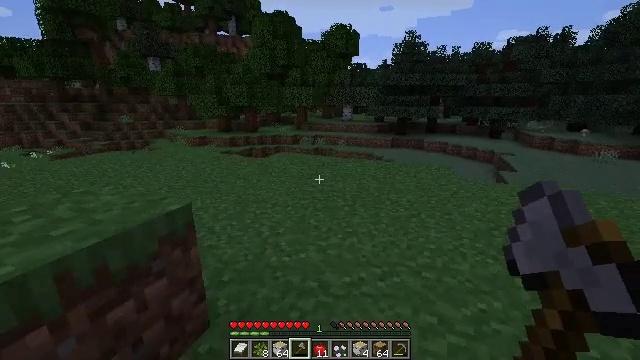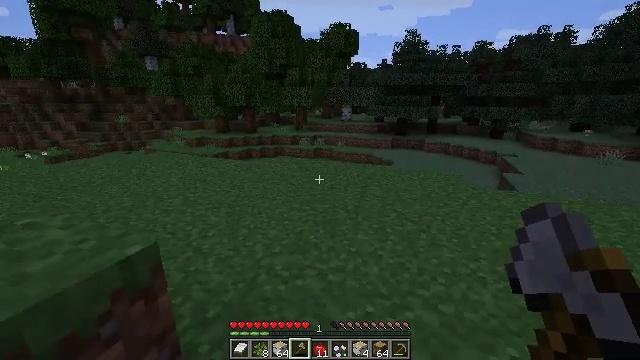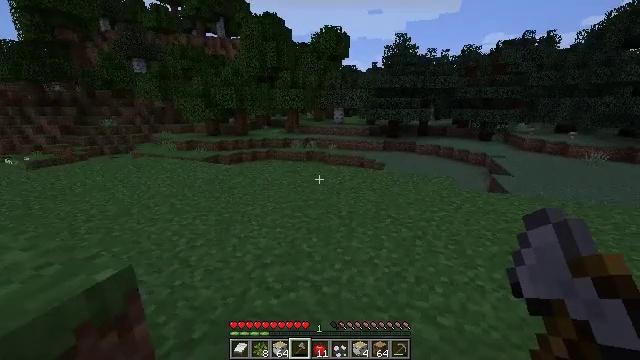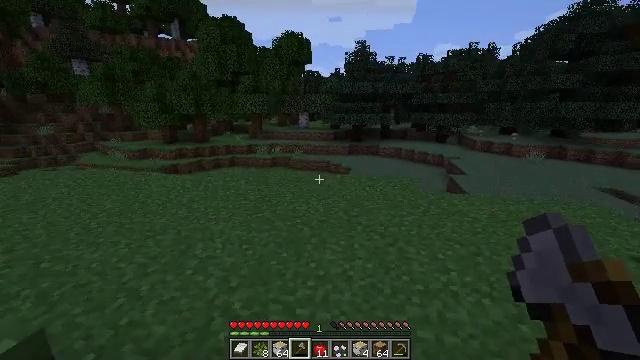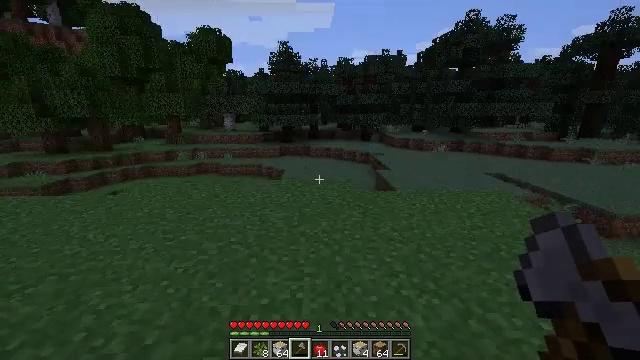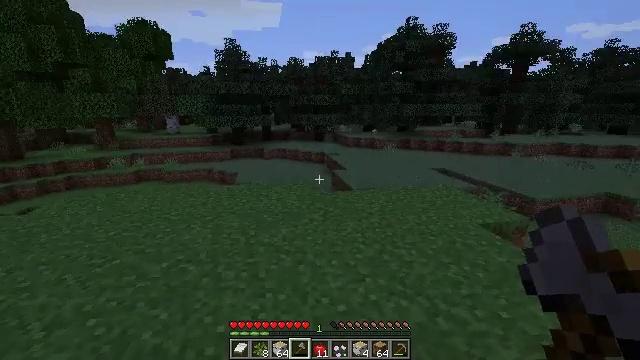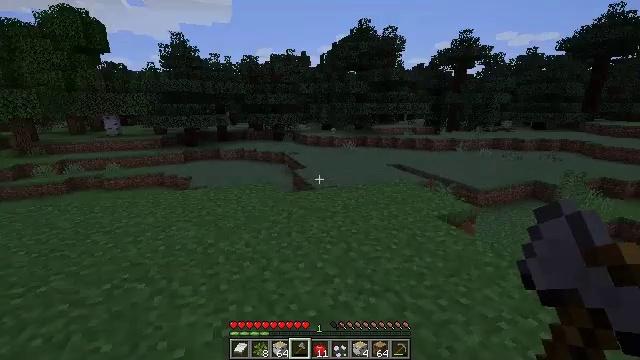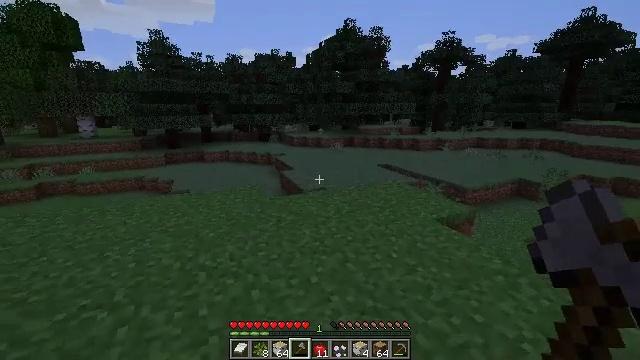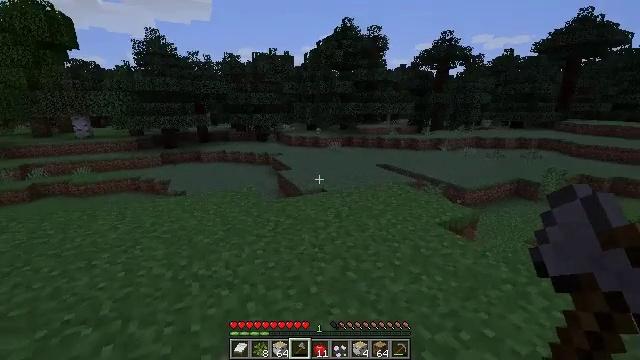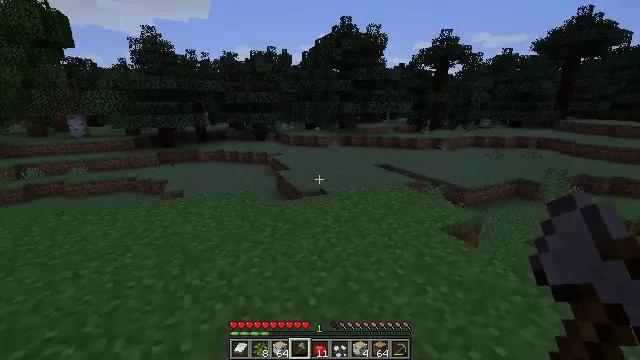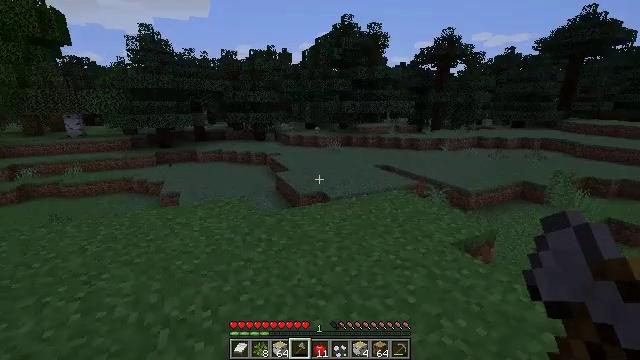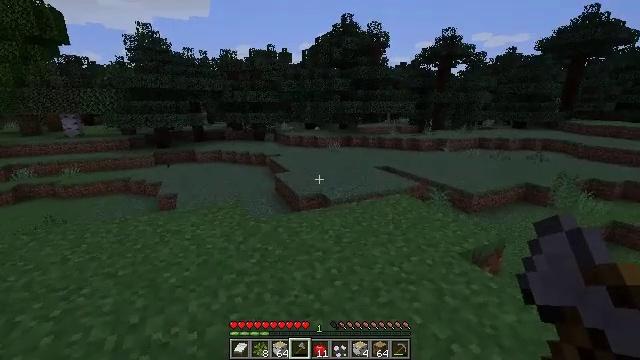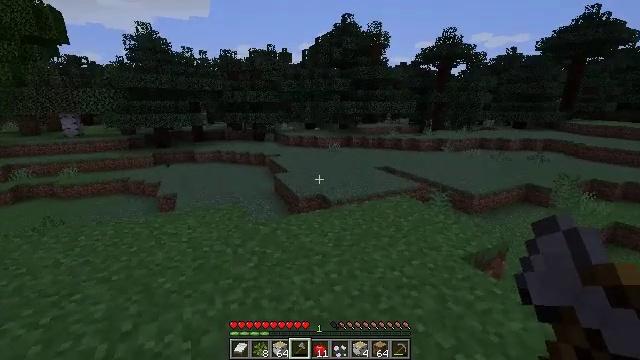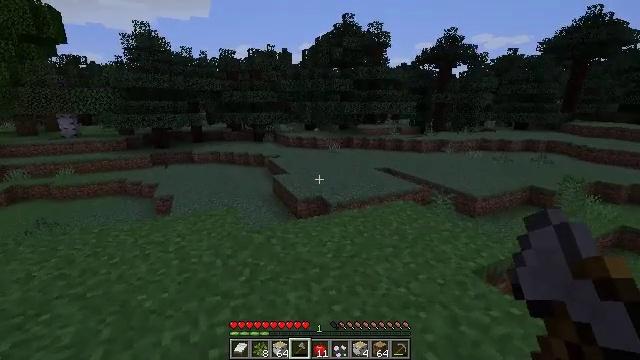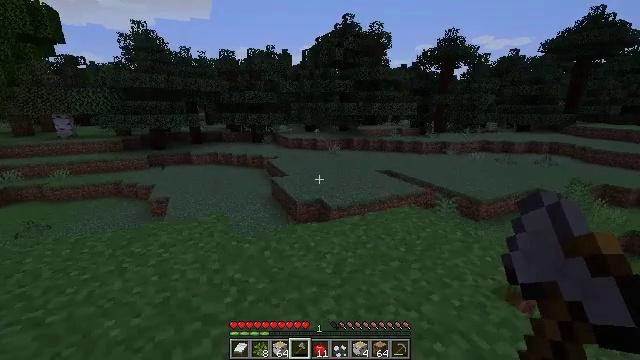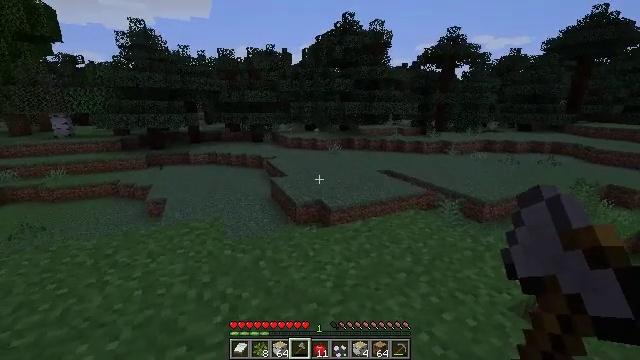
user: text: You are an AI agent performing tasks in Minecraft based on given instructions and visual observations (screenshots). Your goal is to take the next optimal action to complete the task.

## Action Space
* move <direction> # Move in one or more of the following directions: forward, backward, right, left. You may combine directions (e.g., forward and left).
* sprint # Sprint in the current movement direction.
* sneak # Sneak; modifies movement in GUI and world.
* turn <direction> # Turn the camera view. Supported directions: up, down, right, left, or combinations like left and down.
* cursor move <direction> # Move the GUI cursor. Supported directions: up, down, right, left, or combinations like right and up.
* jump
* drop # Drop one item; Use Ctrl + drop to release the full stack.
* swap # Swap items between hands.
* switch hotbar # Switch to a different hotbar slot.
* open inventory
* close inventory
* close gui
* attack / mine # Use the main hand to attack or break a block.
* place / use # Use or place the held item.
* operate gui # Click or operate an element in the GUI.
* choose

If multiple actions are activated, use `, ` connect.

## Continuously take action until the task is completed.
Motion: motion action
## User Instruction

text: Collect spruce leaves for landscaping.
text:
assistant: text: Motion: move forward
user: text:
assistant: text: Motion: move forward, turn right
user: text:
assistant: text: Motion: move forward, turn right and up
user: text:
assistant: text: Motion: move forward, turn right
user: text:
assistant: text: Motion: move forward, turn right
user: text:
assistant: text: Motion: move forward, turn right
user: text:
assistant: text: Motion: move forward, turn right
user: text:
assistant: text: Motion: move forward
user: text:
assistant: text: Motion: move forward
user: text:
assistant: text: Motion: move forward
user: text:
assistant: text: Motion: move forward
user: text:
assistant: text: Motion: move forward
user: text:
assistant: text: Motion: move forward
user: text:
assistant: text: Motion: move forward
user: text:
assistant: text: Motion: move forward
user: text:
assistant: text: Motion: move forward
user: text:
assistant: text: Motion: move forward
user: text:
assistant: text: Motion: move forward, turn right
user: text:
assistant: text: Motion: move forward, turn right
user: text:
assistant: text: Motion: move forward
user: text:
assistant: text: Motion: move forward
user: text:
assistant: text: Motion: move forward
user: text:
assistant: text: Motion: move forward
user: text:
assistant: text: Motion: move forward
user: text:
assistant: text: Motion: move forward
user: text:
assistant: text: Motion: move forward, turn down
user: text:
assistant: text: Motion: move forward, turn down
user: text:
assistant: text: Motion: move forward, turn down
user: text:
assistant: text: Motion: move forward, turn down
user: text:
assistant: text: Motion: move forward